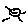
Label: sun